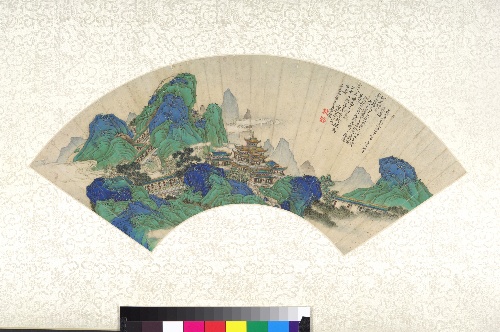
Title: 清	徐揚 	仙山樓閣圖     扇面|Palaces of the Immortals
Artist: Xu Yang
Artist bio: Chinese, active ca. 1750–after 1776
Date: dated 1753
Object type: Folding fan mounted as an album leaf
Classification: Paintings
Medium: Folding fan mounted as an album leaf; ink, color, and gold on paper
Culture: China
Period: Qing dynasty (1644–1911), Qianlong period (1736–95)
Dimensions: Image: 6 1/4 x 18 1/2 in. (15.9 x 47 cm)
Sheet: 15 × 24 1/2 in. (38.1 × 62.2 cm)
Department: Asian Art
Credit line: Purchase, The B. D. G. Leviton Foundation Gift, in honor of Marie-Hélène and Guy Weill, 2003
Accession year: 2003
Repository: Metropolitan Museum of Art, New York, NY
Tags: Mountains